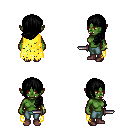
a pixel art fantasy rpg character, female body template, orc, green skin, yellow tattered cape, teal pants, black left-swept hairstyle, bracelets, maroon shoes, dagger, four views (front, back, left, right), 2x2 character sprite sheet, small pixel art, hard edges, no anti-aliasing